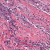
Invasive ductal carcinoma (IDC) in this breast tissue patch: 1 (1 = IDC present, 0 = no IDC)